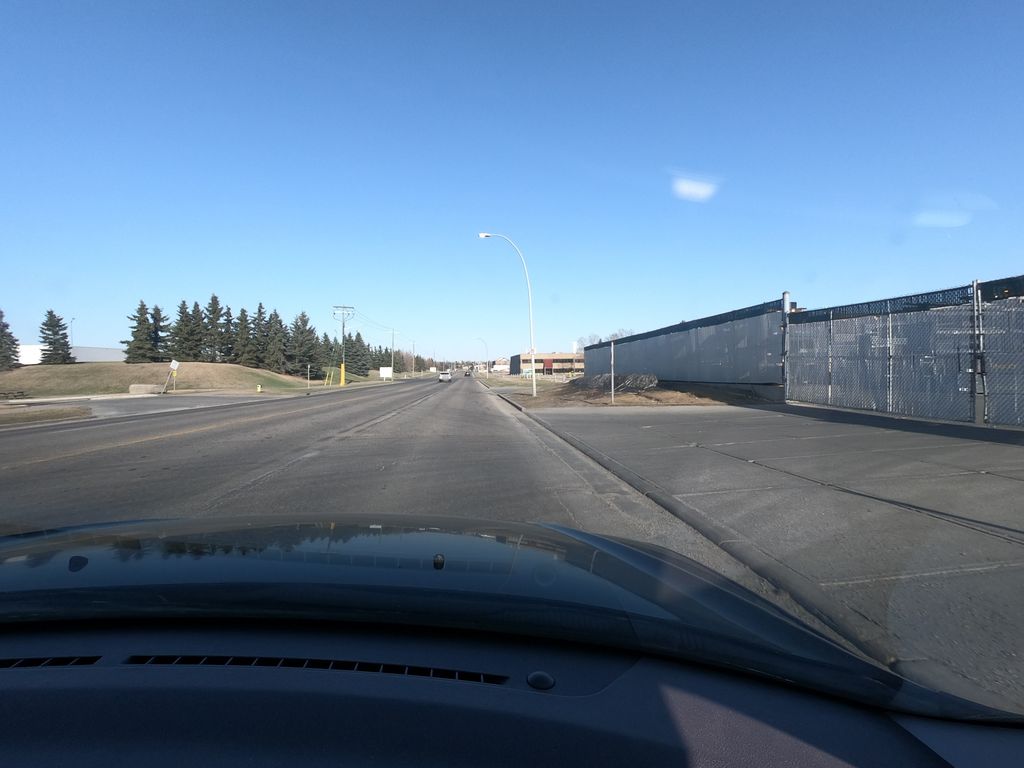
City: calgary